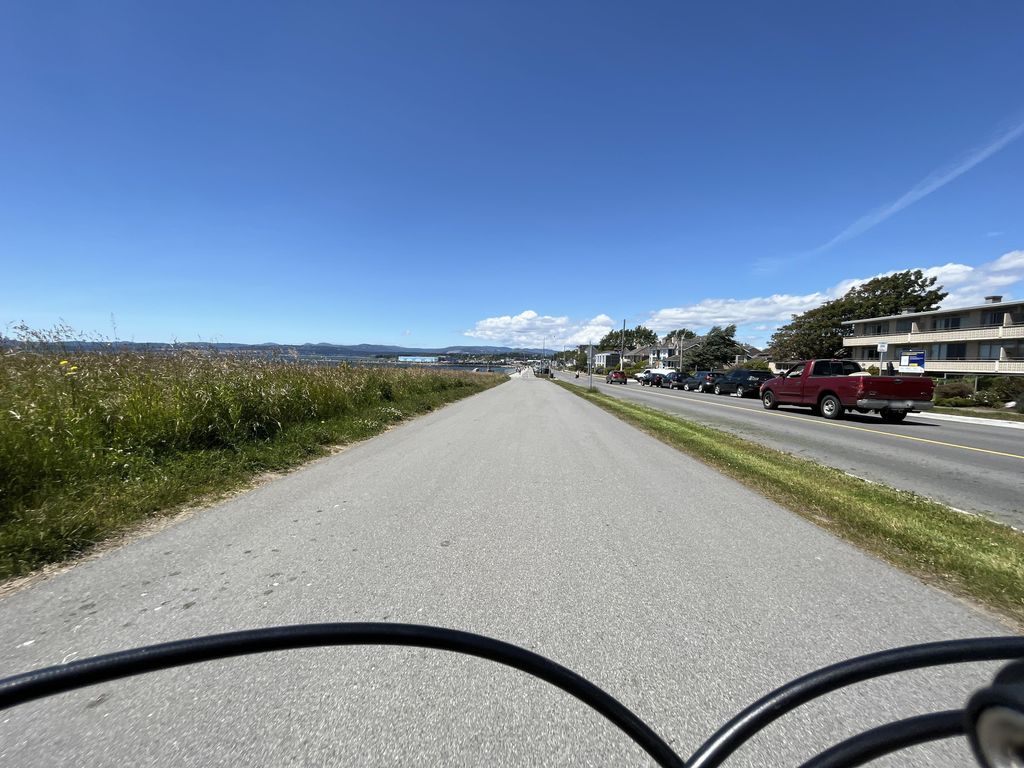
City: victoria